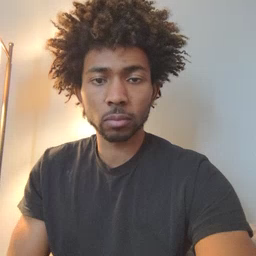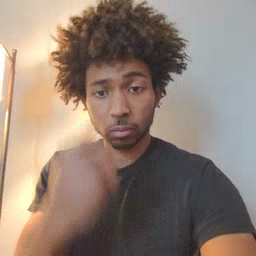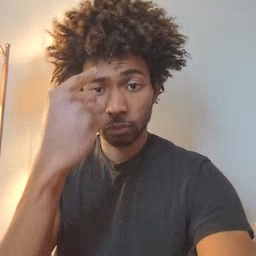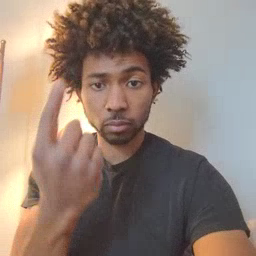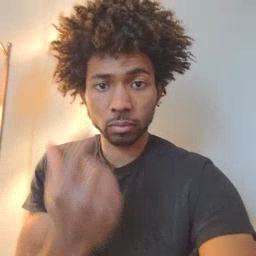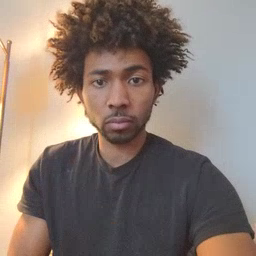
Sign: penny